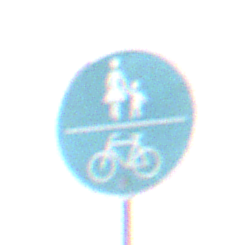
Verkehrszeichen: GemeinsamerGehUndRadweg
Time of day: MorningAfternoon
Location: Outdoor (Nature)
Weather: PartlyCloudy
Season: NotSpecified
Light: Natural